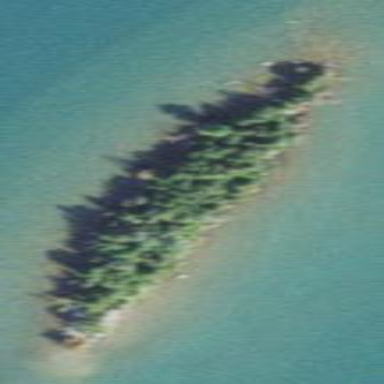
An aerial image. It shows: Islet.